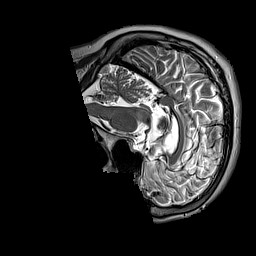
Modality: T2w
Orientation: sagittal
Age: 53
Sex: male
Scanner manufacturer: siemens
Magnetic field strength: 3 T
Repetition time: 3.2 s
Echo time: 0.212 s